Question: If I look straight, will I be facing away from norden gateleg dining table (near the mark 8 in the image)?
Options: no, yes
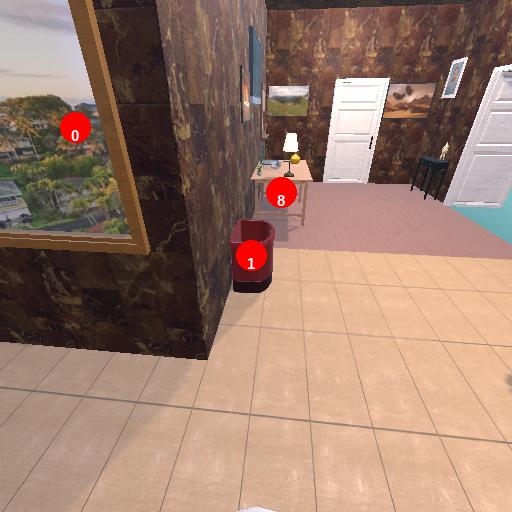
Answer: no